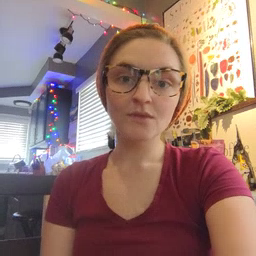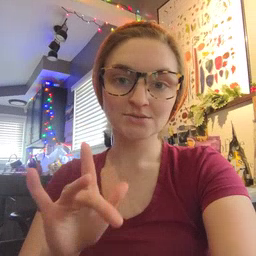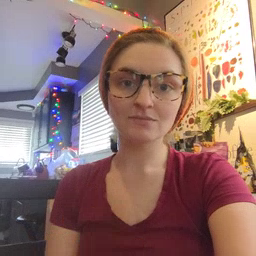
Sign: touch